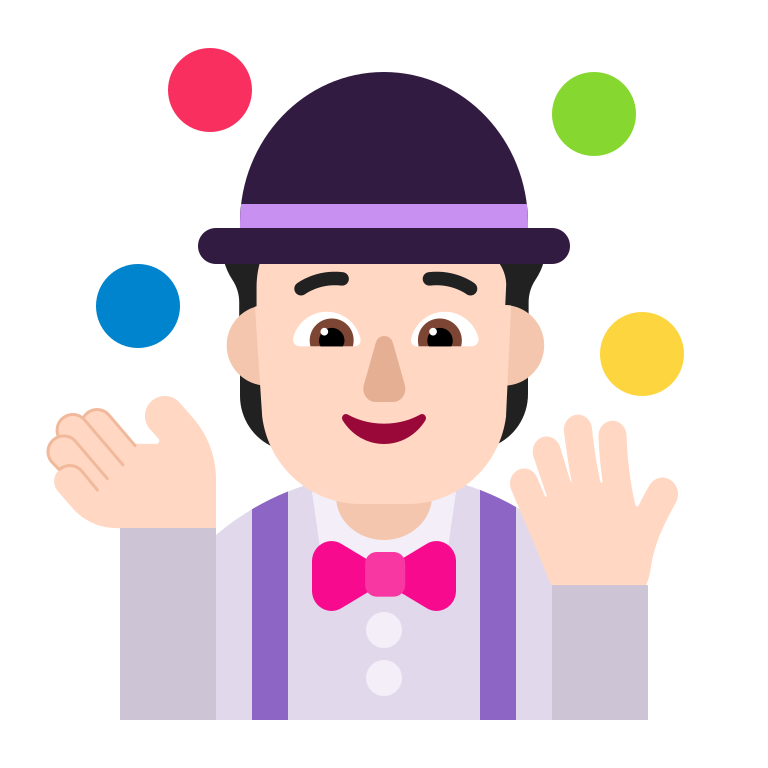
person juggling flat light